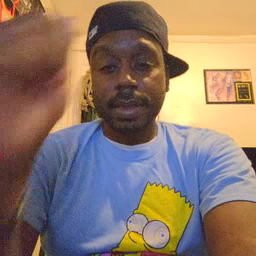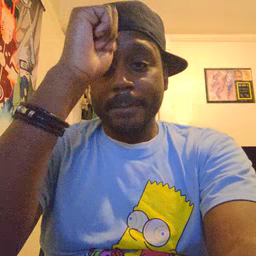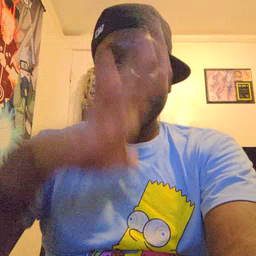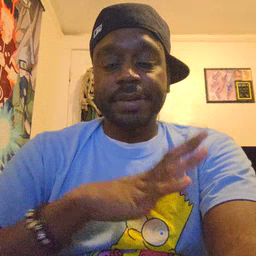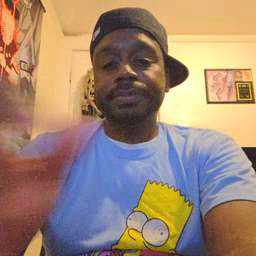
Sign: man